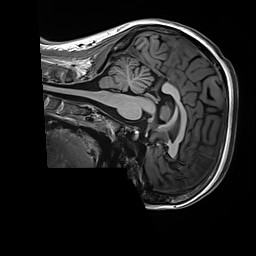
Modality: T1w
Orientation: sagittal
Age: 28
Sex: female
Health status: healthy
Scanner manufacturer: siemens
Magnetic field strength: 3 T
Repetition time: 2.5 s
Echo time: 0.00299 s